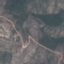
Land use / land cover class: HerbaceousVegetation